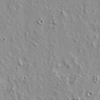
Label: not_dusty